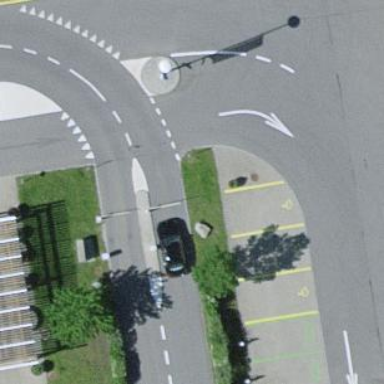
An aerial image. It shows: Lift gate barrier.